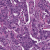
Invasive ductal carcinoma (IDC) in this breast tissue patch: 1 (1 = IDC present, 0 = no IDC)